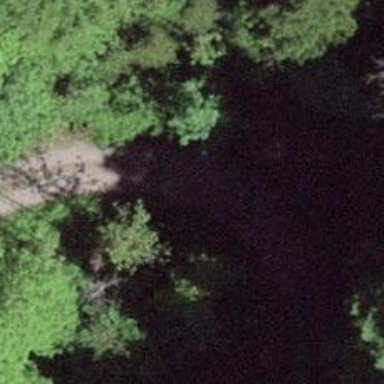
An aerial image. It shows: Gravel track on bridge with grade 3 tracktype.